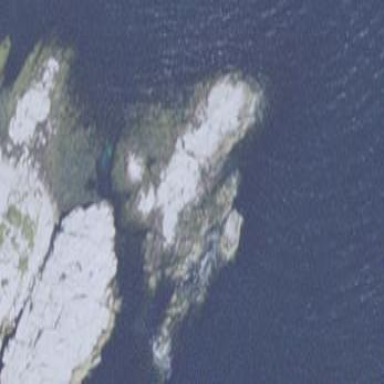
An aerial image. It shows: Islet along the natural coastline.